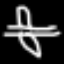
Label: airplane